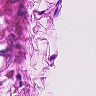
Metastatic tissue present: no